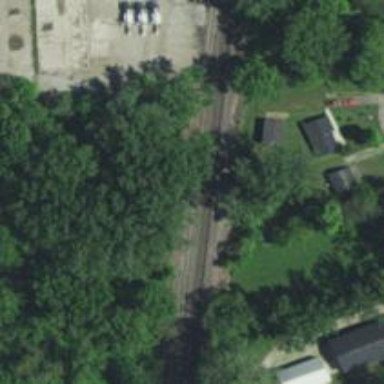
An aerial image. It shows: Abandoned railway.